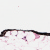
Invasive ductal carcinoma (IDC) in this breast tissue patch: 0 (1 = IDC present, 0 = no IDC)